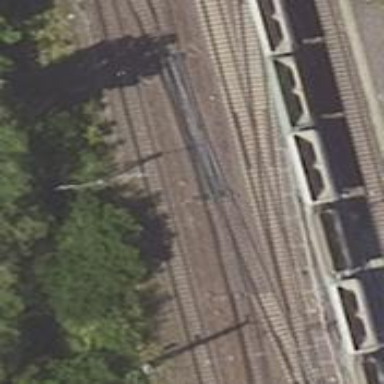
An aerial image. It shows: Railway track with contact line for electrification.